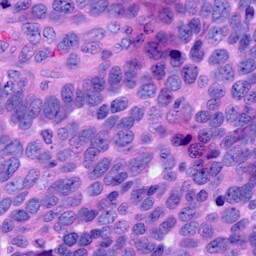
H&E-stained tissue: Ovarian